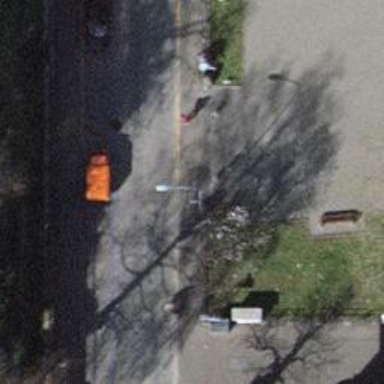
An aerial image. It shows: Unmarked crossing with traffic calming table.